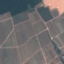
Land use / land cover class: PermanentCrop